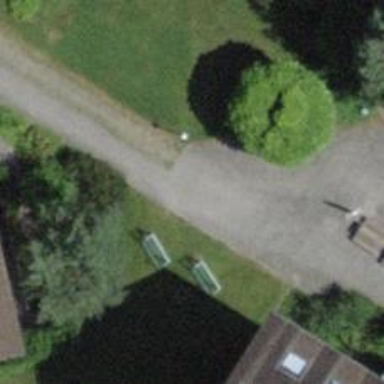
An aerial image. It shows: Path made of paving stones.